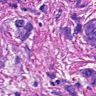
Metastatic tissue present: yes